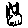
Label: cat